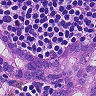
Metastatic tissue present: no